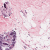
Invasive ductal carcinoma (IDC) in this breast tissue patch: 0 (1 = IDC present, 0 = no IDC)